Question: Installed yii2 advancedand set up .htaccess
'<IfModule mod_rewrite.c>'
'Options +FollowSymlinks'
'RewriteEngine On'
'</IfModule>'
'<IfModule mod_rewrite.c>'
'RewriteCond %{REQUEST_URI} ^/(admin)'
'RewriteRule ^admin/assets/(.*)$ backend/web/assets/$1 [L]'
'RewriteRule ^admin/css/(.*)$ backend/web/css/$1 [L]'
'RewriteRule ^admin/js/(.*)$ backend/web/js/$1 [L]'
'RewriteCond %{REQUEST_URI} !^/backend/web/(assets|js|css|js)/'
'RewriteCond %{REQUEST_URI} ^/(admin)'
'RewriteRule ^.*$ backend/web/index.php [L]'
'RewriteCond %{REQUEST_URI} ^/(assets|css|js|images)'
'RewriteRule ^assets/(.*)$ frontend/web/assets/$1 [L]'
'RewriteRule ^css/(.*)$ frontend/web/css/$1 [L]'
'RewriteRule ^js/(.*)$ frontend/web/js/$1 [L]'
'RewriteRule ^images/(.*)$ frontend/web/images/$1 [L]'
'RewriteRule ^(.*)$ frontend/web/$1 [L]'
'RewriteCond %{REQUEST_URI} !^/(frontend|backend)/web/(assets|css|js)/'
'RewriteCond %{REQUEST_URI} !index.php'
'RewriteCond %{REQUEST_FILENAME} !-f [OR]'
'RewriteCond %{REQUEST_FILENAME} !-d'
'RewriteRule ^.*$ frontend/web/index.php'
'</IfModule>'
follow the link - /frontend/web/
and I get an error -

In what there can be an error. I have made all as in instructions?
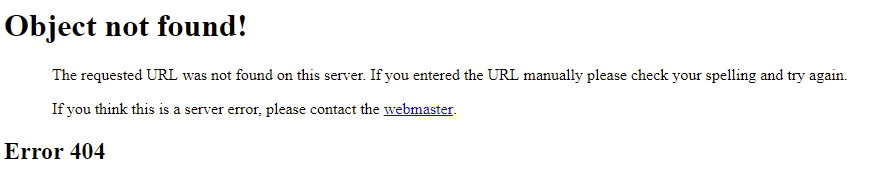
Answer: Obviously it get 404 Error. Because the 'frontend/web' Rule is Rewrite using the file.
Access your application in 'localhost' like
'http://localhost/your_project_directory_name/'